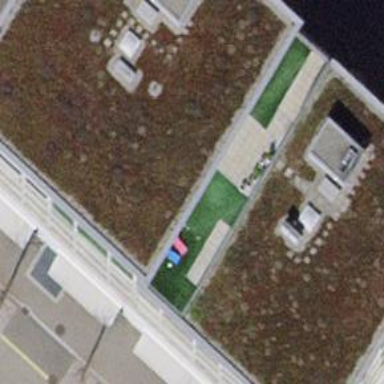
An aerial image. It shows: Fitness center located in leisure land.